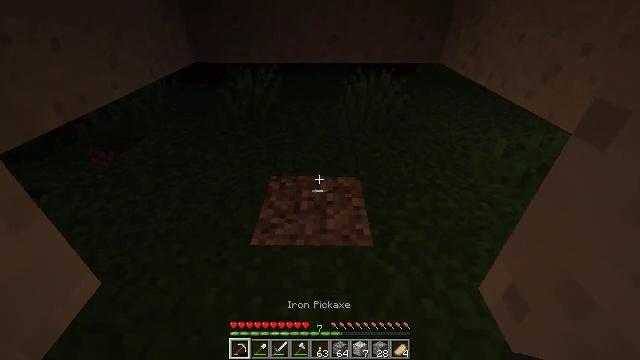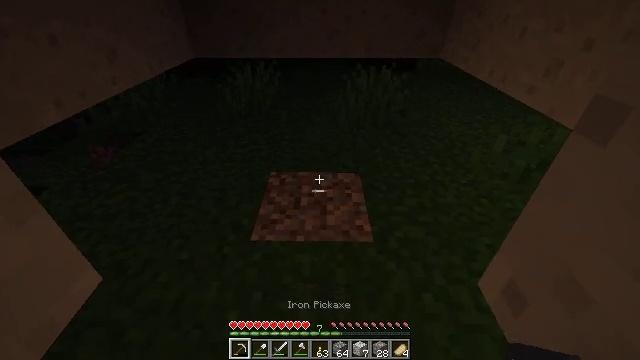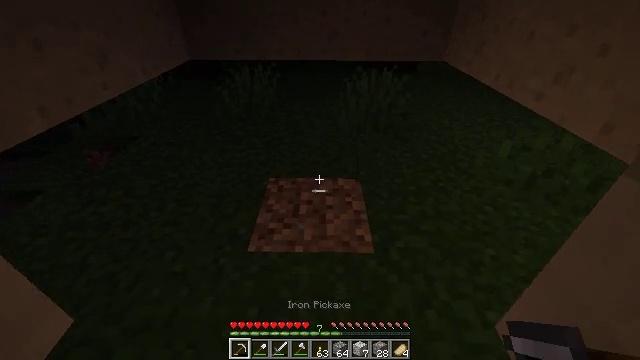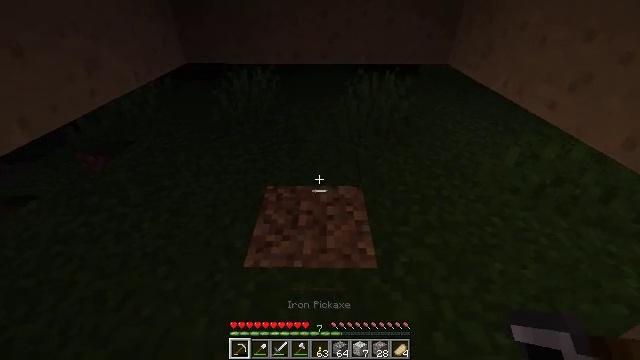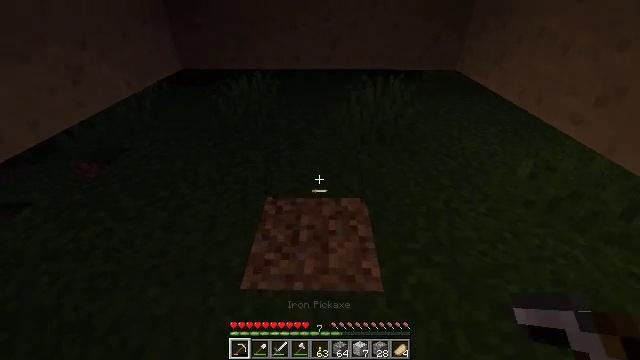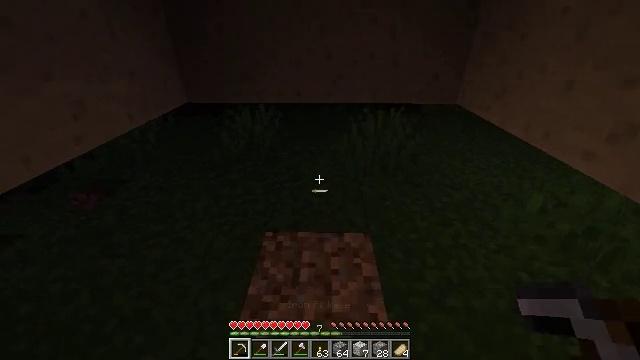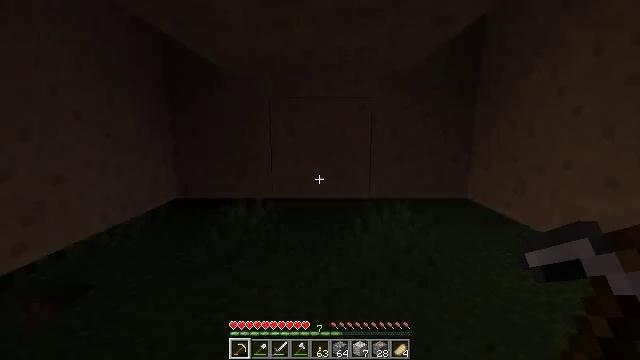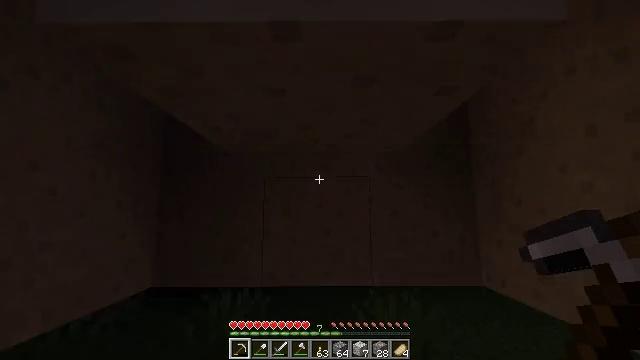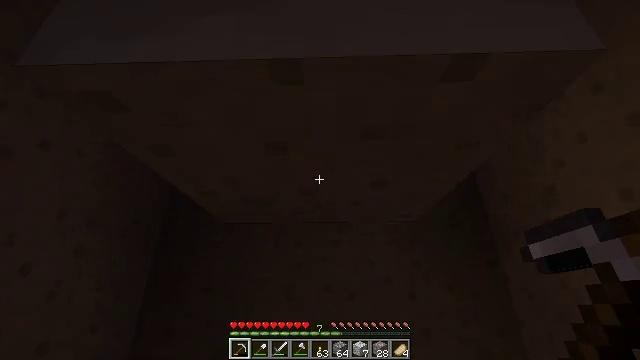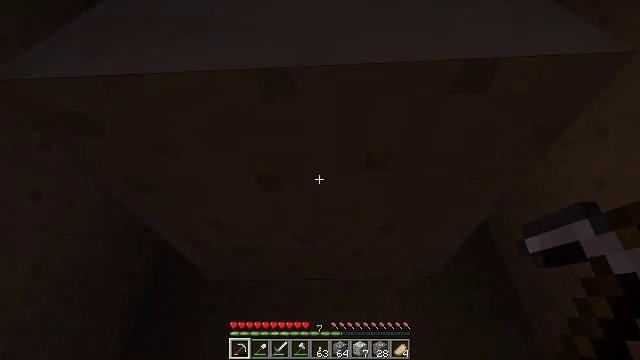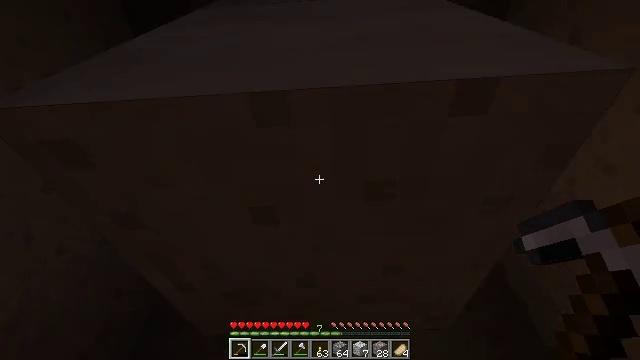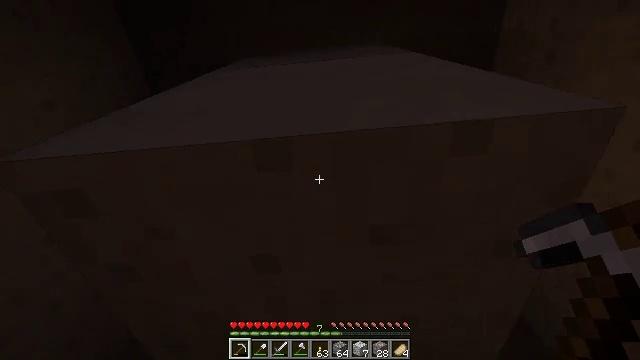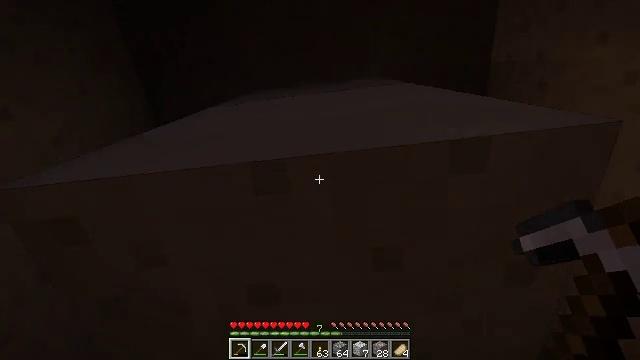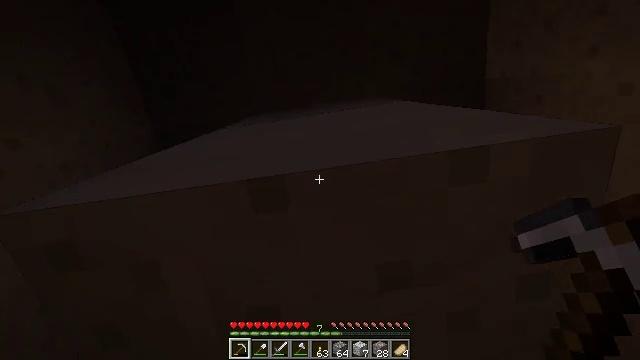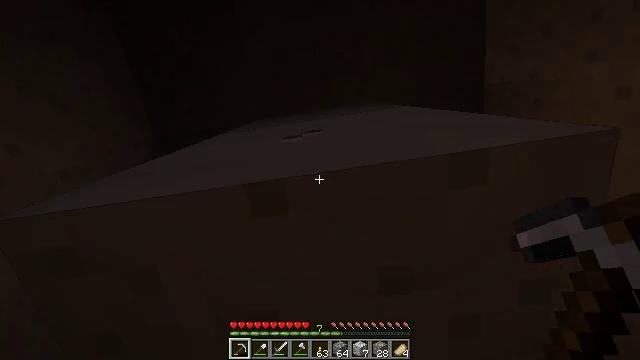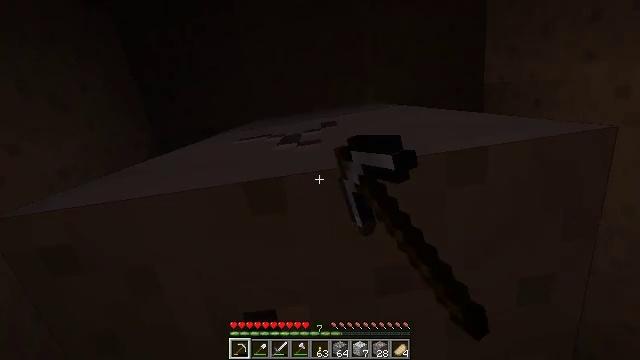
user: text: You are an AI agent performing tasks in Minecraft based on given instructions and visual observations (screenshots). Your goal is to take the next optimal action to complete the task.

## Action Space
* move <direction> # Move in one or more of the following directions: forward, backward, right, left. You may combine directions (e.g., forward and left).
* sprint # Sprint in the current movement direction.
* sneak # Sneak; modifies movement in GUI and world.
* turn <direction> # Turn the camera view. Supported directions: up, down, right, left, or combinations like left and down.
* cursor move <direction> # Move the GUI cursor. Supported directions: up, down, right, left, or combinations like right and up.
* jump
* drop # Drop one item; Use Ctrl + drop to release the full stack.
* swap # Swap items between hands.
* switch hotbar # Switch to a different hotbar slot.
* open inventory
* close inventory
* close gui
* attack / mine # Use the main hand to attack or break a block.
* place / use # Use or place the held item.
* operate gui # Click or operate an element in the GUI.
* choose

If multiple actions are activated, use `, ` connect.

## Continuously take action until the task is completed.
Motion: motion action
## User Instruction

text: Dig out the mushroom stem.
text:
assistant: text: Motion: no_op
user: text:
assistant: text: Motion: move forward
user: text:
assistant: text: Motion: move forward
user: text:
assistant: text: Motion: move forward
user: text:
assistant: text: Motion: move forward, turn up
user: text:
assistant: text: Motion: move forward, turn up
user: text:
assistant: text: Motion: move forward, turn right and up
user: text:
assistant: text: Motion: turn left and up
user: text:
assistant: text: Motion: turn up
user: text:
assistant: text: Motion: turn left and up
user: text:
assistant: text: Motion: turn left and up
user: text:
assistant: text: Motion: turn left and up
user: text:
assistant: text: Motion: turn left and up
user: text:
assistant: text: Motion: turn up, attack / mine
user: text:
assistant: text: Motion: attack / mine
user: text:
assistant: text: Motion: attack / mine
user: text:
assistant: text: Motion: attack / mine
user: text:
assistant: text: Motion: attack / mine
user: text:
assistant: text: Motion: attack / mine
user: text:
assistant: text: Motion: turn down, attack / mine
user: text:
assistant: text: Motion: turn down, attack / mine
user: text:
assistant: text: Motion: attack / mine
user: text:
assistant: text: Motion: attack / mine
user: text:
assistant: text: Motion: attack / mine
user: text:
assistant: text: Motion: attack / mine
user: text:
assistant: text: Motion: attack / mine
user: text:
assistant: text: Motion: attack / mine
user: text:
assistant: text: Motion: no_op
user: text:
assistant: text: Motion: no_op
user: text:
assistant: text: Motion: no_op